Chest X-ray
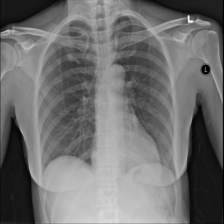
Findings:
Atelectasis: negative
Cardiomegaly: negative
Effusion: negative
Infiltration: negative
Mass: negative
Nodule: negative
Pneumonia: negative
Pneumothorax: negative
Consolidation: negative
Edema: negative
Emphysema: negative
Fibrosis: negative
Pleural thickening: negative
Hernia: negative